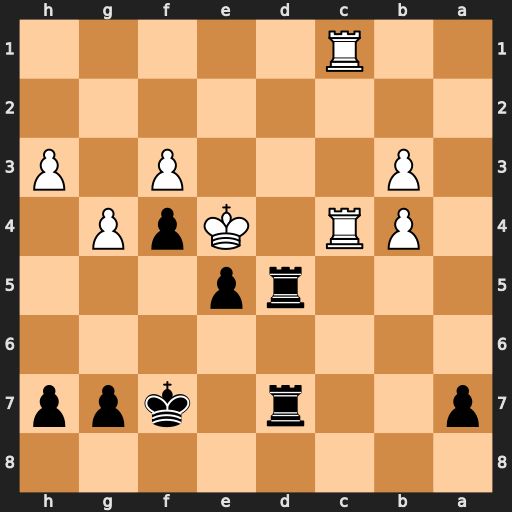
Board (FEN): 8/p2r1kpp/8/3rp3/1PR1KpP1/1P3P1P/8/2R5
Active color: b
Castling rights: -
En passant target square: -
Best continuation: Ke6 Rc6+ R7d6